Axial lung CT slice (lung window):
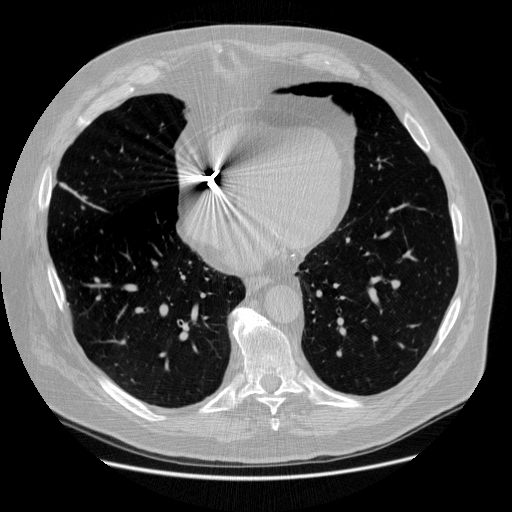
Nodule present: no